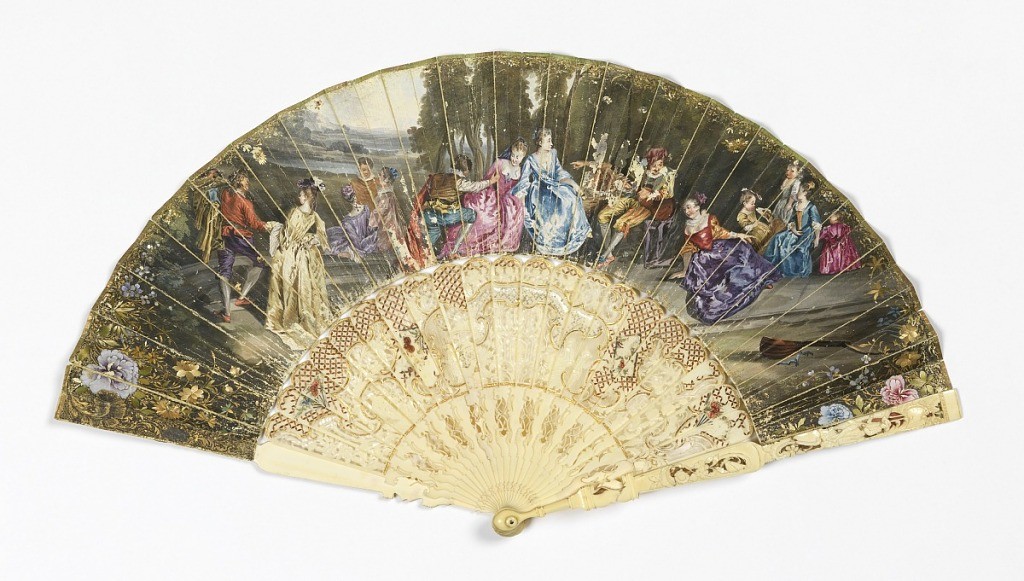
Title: Pleated fan
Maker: Antoine Watteau, French, 1684–1721
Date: ca. 1740
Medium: Parchment leaf painted in watercolor, carved and pierced mother-of-pearl sticks with gold foil and applied straw decoration
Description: Pleated fan. Parchment leaf painted in watercolor. Obverse: scene of figures in a landscape after "L'Assemblée Galante" of Jean-Antoine Watteau. Reverse: Chinoiserie scene with a man and woman in a landscape with a boat and a bare tree. Guard and sticks of pierced and carved mother-of-pearl with gold foil. Gorge covered with a diaper pattern of applied straw, showing an elaborately carved and pierced rocaille framework enclosing figures.